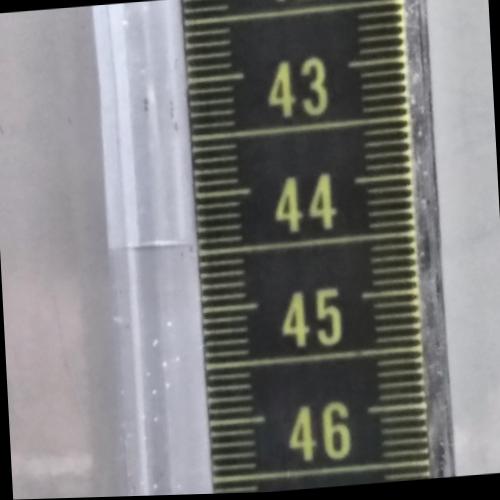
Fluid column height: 44.4 cm